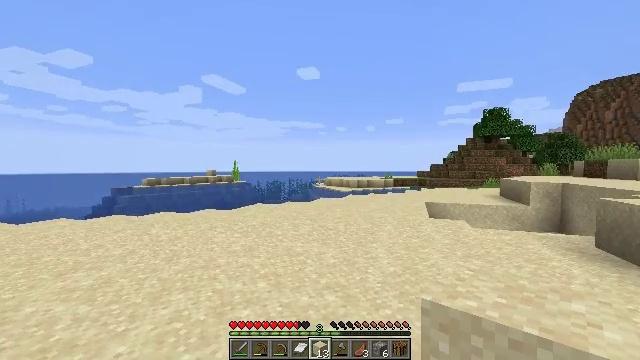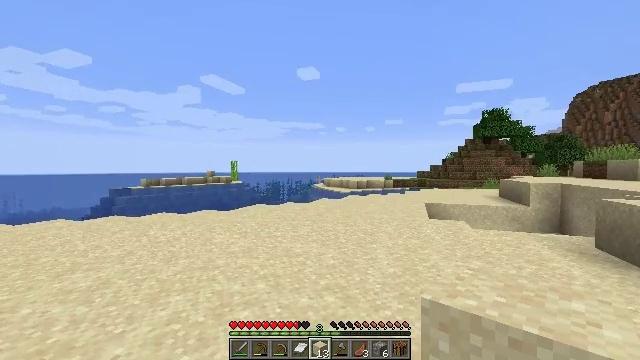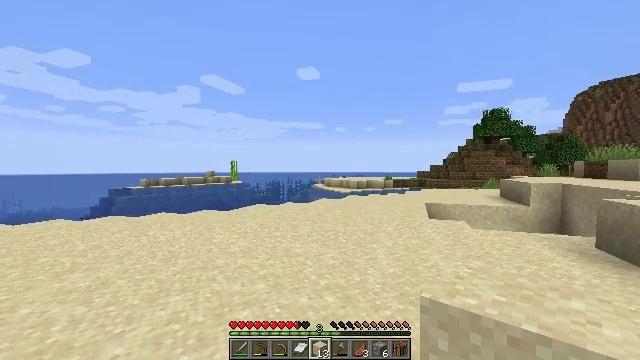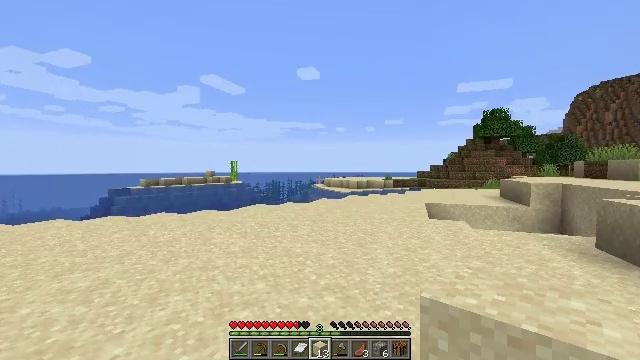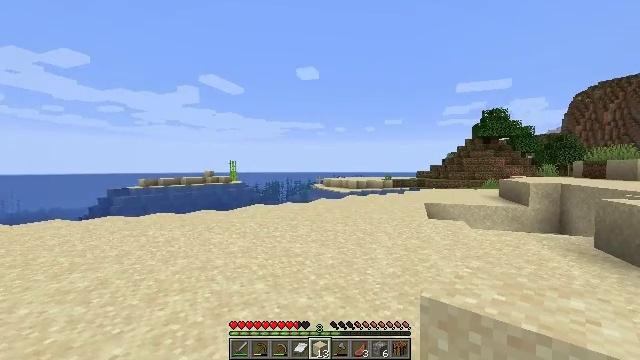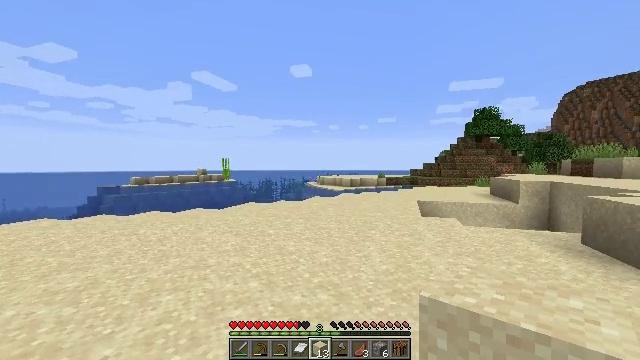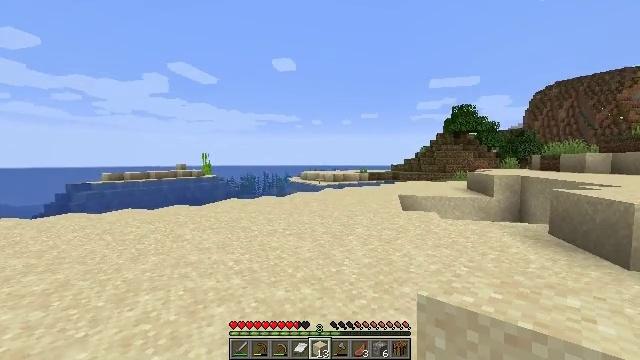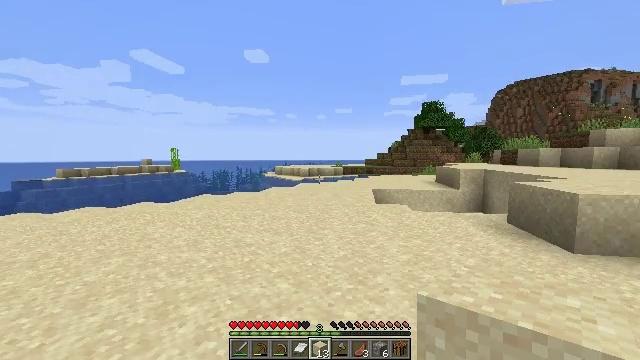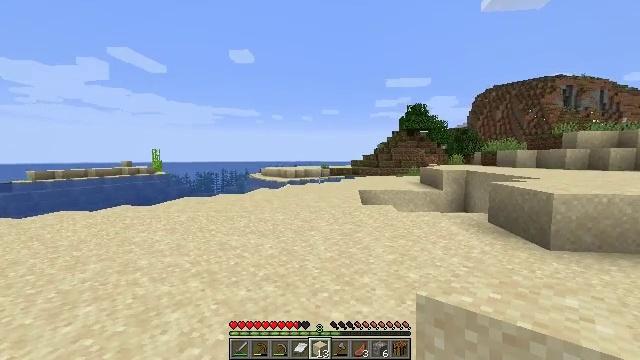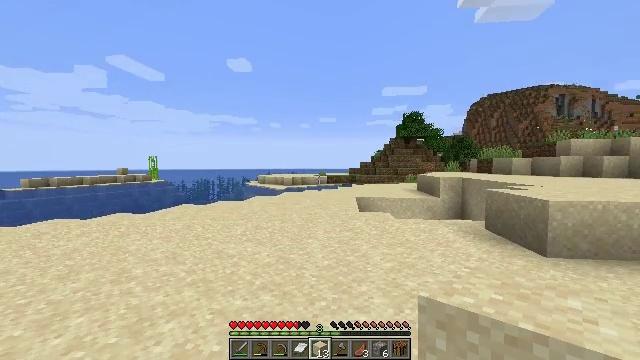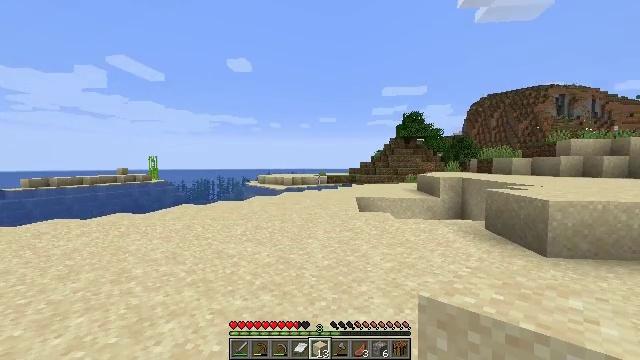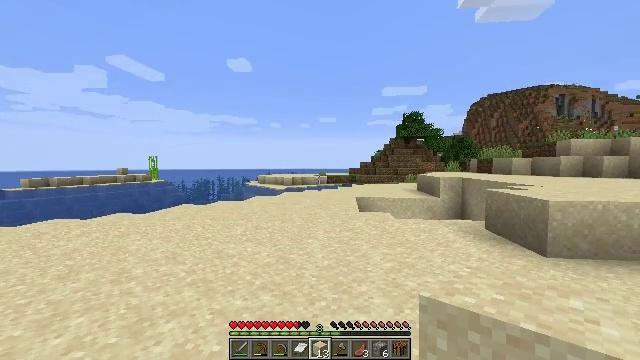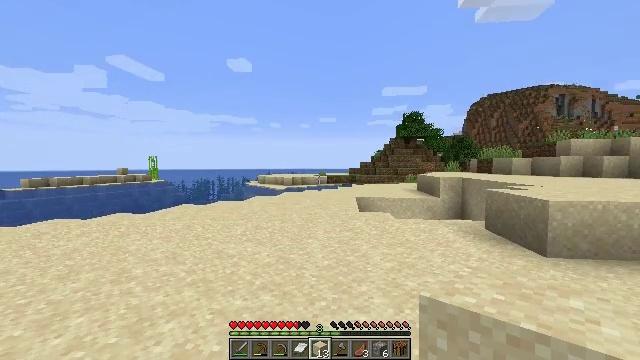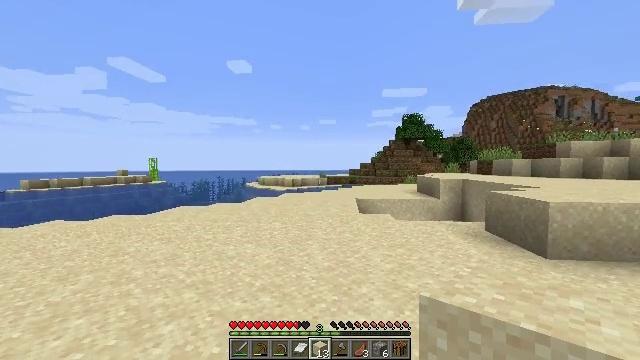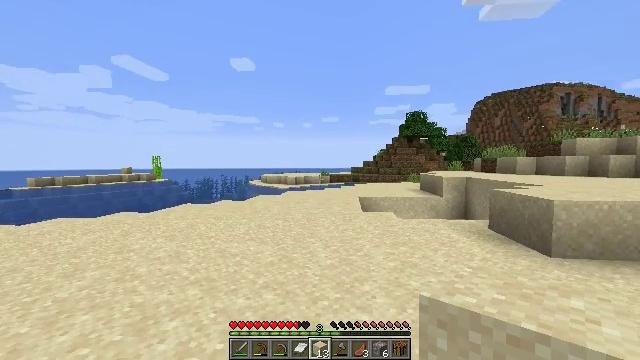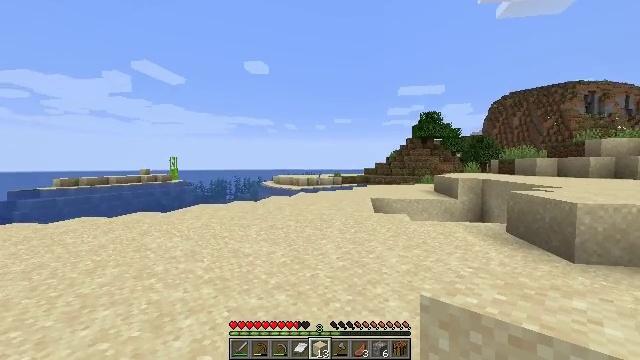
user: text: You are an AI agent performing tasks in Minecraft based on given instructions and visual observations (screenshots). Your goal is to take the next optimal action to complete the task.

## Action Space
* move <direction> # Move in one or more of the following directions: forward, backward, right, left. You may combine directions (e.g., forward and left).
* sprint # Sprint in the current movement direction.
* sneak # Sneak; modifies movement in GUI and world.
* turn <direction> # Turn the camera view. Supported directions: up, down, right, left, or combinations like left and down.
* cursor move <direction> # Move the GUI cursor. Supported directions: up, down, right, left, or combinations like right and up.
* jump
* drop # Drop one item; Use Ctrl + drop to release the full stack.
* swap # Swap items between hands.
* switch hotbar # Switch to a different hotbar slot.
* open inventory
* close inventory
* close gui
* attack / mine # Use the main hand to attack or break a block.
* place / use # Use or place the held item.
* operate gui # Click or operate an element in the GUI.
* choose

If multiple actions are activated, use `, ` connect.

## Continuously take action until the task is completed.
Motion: motion action
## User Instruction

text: Gather sugar cane for crafting.
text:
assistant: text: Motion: no_op
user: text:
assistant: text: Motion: no_op
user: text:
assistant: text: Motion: no_op
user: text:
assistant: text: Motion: no_op
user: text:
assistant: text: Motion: turn right
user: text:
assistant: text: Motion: turn right and down
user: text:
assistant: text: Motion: turn right and down
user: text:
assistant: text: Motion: turn right
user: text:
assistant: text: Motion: turn up
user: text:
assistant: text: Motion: no_op
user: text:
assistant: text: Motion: no_op
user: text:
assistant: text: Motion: no_op
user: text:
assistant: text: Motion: no_op
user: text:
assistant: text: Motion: no_op
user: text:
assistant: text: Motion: turn left
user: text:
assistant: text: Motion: turn left
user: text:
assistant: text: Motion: turn left and up
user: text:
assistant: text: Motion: turn left
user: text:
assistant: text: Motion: turn left
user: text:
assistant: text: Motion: no_op
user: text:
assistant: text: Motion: no_op
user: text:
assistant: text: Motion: no_op
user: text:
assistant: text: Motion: no_op
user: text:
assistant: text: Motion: no_op
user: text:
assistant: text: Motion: no_op
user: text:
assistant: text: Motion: no_op
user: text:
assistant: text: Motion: no_op
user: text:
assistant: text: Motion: no_op
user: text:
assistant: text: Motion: no_op
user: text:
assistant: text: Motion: no_op